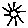
Label: sun